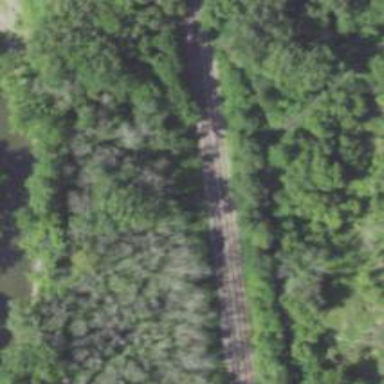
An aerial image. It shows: Disused railway.